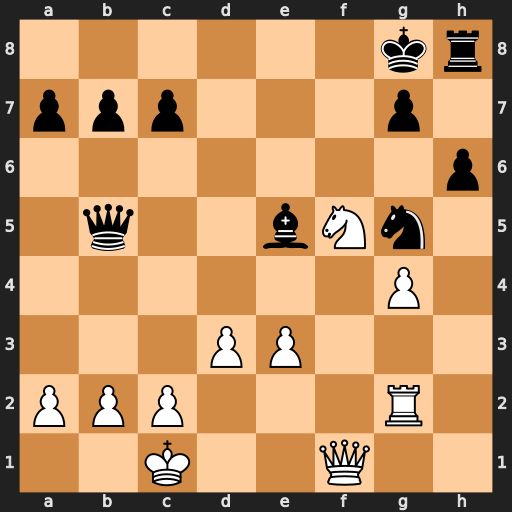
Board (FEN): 6kr/ppp3p1/7p/1q2bNn1/6P1/3PP3/PPP3R1/2K2Q2
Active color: w
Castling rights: -
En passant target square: -
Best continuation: Ne7+ Kh7 Qf5+ g6 Qxg6#